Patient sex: M
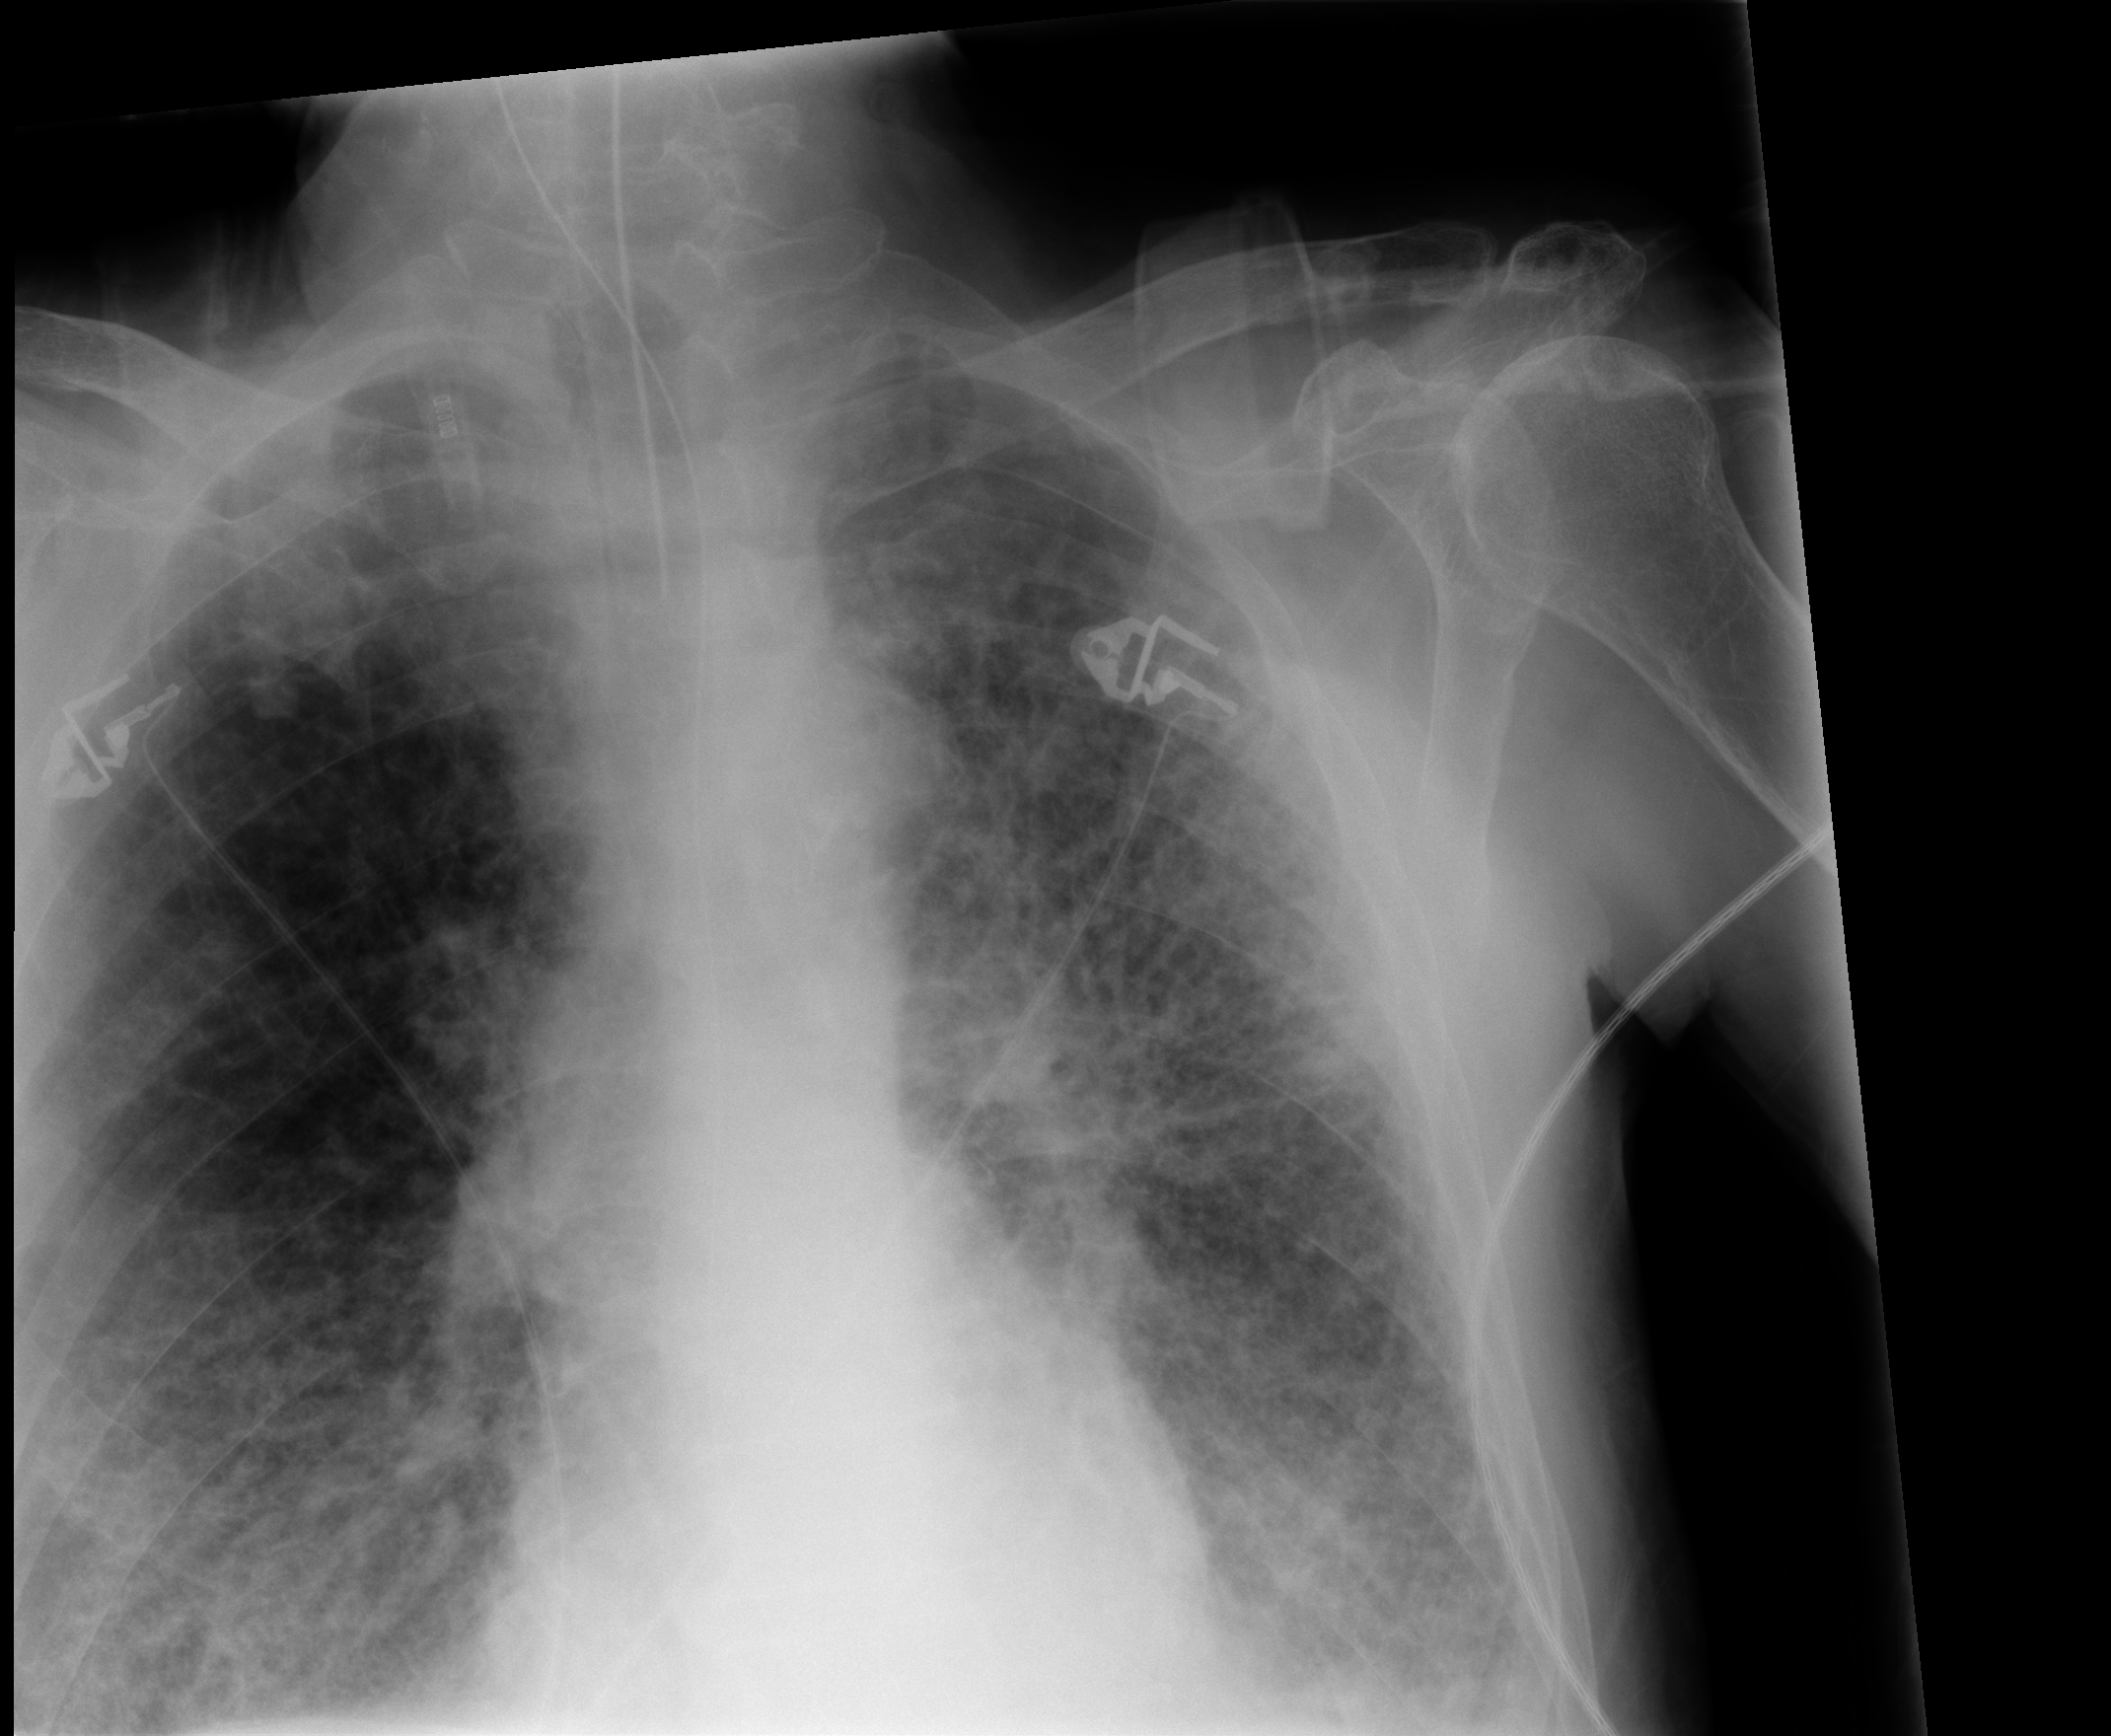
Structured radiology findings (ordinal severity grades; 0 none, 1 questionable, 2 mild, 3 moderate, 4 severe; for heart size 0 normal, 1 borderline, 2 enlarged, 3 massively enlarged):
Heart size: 0
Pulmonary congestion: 2
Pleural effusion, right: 0
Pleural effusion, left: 0
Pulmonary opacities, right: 3
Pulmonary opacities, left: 4
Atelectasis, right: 2
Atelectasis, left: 3